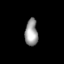
Tissue: lung
Cell type: Myeloid cells
Senescence score: 0.6244
Nuclear area (px): 337
Mean DAPI intensity: 154.896